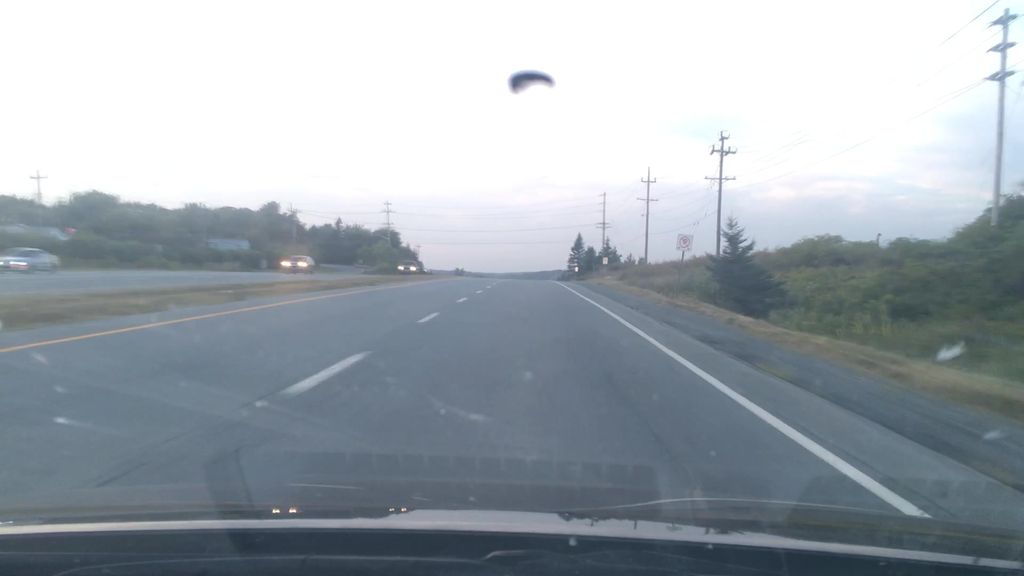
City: halifax